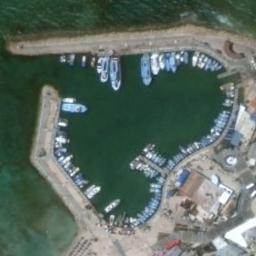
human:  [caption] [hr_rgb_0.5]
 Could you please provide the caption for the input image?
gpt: The harbor is very small .

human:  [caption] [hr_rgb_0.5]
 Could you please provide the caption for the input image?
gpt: Many ships are in the harbor .

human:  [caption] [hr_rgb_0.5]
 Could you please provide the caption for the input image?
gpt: The harbor with lots of neatly docked boats is surrounded by some buildings and the color of the waters is green .

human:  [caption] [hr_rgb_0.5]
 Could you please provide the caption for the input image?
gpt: Yachts surround the sea next to the harbor with many buildings and roads .

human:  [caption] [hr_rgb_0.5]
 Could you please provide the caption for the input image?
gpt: There are many blue ships at the harbor .